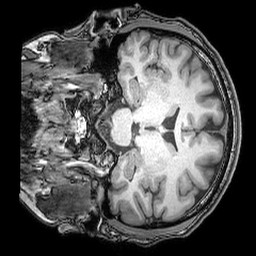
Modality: T1w
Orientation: coronal
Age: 23
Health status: ill
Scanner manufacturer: philips
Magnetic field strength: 3 T
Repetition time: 0.007 s
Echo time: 0.003501 s